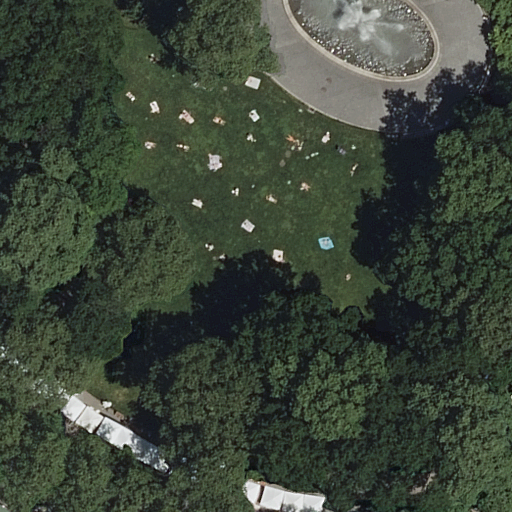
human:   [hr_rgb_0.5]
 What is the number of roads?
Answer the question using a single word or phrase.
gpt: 2

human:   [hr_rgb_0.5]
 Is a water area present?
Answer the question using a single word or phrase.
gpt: yes

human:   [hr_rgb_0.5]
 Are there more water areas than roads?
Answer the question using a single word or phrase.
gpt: no

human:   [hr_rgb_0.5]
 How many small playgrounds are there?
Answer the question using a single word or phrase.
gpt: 1

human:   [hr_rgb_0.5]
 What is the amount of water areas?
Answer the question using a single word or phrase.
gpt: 1

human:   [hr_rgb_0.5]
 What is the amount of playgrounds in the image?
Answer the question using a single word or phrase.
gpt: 1

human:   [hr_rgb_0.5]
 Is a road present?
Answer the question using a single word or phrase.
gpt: yes

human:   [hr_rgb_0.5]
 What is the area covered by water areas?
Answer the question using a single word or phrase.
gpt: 322m2

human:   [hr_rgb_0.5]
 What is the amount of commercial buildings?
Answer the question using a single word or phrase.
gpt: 0

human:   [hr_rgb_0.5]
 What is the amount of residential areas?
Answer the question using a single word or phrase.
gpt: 1

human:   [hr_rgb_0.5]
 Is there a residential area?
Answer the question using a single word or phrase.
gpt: yes

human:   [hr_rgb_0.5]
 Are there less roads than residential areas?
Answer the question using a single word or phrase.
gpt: no

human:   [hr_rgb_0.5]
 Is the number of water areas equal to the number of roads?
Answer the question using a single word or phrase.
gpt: no

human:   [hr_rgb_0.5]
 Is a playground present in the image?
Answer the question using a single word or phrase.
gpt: yes

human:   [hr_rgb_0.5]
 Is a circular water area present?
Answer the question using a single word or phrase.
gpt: no

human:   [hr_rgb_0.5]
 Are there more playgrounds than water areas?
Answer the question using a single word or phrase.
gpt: no

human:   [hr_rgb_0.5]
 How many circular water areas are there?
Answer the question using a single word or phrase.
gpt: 0

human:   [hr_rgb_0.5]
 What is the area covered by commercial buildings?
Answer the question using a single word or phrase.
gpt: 0m2

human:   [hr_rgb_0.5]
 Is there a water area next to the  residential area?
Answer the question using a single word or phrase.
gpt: yes

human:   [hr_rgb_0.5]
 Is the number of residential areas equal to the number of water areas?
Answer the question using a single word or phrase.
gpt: yes

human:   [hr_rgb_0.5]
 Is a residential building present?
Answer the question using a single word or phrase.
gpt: no

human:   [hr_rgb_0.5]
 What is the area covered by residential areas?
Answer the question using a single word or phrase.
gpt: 10614m2

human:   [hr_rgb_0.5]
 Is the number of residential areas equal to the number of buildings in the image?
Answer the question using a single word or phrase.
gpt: no

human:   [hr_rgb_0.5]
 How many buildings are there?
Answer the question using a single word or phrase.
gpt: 0

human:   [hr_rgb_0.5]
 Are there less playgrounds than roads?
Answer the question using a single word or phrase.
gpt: yes

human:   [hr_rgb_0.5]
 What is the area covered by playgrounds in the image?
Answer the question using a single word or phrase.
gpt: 21m2

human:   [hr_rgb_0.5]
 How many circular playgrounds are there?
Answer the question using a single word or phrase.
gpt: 0

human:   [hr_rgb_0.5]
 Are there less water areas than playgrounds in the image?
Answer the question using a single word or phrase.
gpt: no

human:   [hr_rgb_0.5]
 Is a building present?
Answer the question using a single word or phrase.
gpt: no

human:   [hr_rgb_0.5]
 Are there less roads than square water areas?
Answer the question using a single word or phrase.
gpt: no

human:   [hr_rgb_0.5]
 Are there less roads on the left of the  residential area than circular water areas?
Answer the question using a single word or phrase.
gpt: no

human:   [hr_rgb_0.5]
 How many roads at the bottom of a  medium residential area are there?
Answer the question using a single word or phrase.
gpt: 0

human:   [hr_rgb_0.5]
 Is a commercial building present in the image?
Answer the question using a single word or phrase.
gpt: no

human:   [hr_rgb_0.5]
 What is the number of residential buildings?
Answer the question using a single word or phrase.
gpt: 0

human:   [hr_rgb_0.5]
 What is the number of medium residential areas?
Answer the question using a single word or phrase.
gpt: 0

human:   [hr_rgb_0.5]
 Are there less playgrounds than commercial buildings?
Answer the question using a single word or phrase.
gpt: no

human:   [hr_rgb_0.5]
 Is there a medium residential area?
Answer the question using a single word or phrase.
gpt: no

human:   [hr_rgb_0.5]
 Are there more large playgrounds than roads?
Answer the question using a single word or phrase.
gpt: no

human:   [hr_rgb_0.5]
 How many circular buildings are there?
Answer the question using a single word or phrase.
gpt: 0

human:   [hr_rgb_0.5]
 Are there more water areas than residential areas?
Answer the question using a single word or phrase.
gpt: no

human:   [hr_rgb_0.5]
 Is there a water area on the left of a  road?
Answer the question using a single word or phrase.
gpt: no

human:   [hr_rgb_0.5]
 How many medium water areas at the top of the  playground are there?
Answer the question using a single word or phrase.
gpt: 1

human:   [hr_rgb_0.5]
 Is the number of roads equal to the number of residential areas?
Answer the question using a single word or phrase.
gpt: no

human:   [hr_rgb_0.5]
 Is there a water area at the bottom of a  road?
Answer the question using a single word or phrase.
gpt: no

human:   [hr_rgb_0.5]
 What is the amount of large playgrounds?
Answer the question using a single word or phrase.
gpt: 0

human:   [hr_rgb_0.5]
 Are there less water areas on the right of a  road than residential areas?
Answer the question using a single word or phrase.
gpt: no

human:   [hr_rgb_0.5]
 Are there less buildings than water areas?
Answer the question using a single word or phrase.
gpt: yes

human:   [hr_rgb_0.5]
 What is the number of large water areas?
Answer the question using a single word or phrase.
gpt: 0

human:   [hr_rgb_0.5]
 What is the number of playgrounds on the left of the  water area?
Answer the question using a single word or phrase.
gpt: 1

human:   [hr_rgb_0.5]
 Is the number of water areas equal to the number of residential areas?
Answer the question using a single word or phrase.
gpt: yes

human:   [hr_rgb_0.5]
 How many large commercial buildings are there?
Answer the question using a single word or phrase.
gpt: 0

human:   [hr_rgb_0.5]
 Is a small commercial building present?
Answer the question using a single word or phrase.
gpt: no

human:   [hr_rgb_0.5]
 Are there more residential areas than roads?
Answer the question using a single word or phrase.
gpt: no

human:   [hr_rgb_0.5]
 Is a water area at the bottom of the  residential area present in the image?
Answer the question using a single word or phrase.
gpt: no

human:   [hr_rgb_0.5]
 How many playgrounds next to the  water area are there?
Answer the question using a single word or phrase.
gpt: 1

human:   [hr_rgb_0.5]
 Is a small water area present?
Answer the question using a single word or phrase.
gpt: no

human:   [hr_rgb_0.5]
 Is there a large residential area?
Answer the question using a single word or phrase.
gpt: yes

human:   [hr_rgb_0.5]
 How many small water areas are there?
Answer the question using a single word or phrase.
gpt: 0

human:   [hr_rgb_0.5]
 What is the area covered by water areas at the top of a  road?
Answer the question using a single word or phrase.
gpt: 322m2

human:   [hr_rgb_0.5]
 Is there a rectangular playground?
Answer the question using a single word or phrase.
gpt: yes

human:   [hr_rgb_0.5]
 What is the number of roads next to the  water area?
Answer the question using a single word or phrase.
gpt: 2

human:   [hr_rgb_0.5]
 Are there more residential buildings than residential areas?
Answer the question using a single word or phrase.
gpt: no

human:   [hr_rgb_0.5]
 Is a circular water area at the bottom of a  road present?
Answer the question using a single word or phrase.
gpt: no

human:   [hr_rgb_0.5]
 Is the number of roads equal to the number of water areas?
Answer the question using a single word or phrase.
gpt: no